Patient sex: M
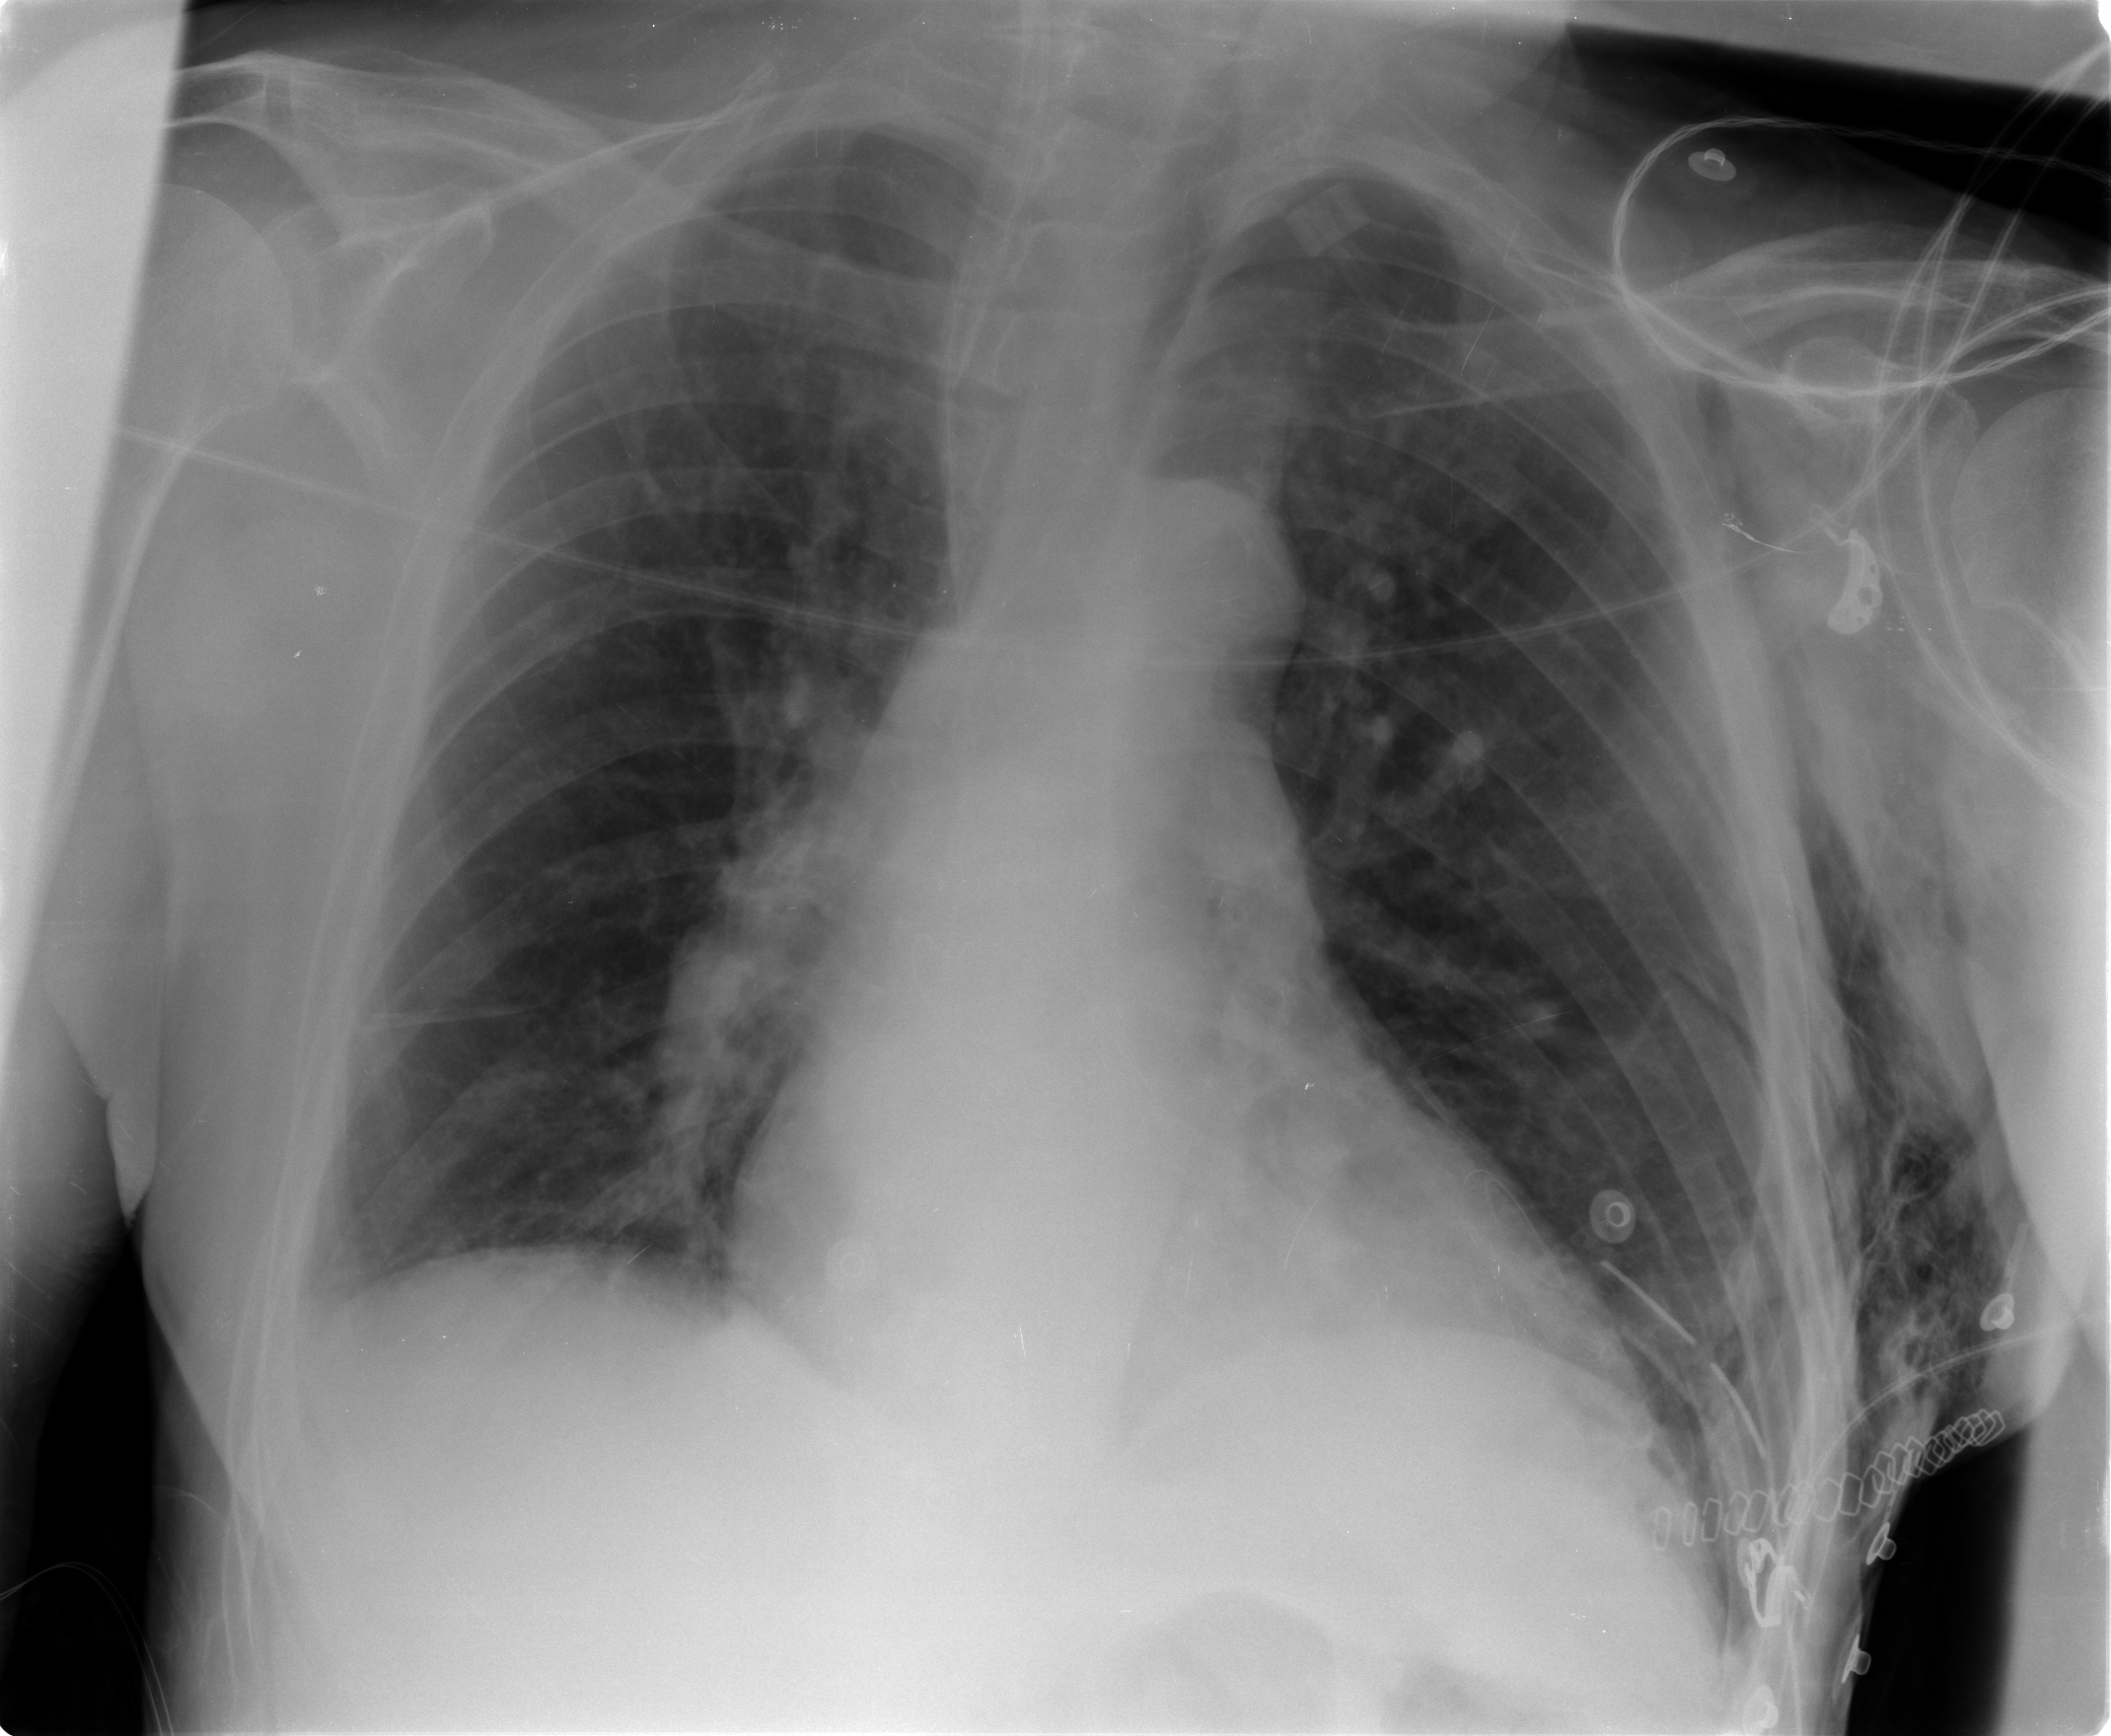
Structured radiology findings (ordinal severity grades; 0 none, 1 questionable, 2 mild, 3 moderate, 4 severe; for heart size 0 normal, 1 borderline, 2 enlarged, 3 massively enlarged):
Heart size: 2
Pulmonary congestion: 2
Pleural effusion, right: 0
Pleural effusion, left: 0
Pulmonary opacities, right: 0
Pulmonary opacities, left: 0
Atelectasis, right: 1
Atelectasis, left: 1